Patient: sex F, age 36
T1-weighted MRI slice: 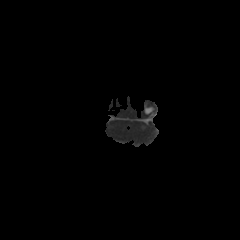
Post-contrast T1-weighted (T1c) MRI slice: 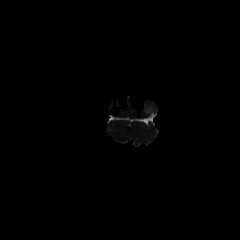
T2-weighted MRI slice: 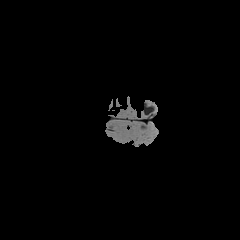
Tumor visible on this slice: no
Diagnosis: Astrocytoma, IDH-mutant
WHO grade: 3